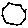
Label: hexagon